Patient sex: M
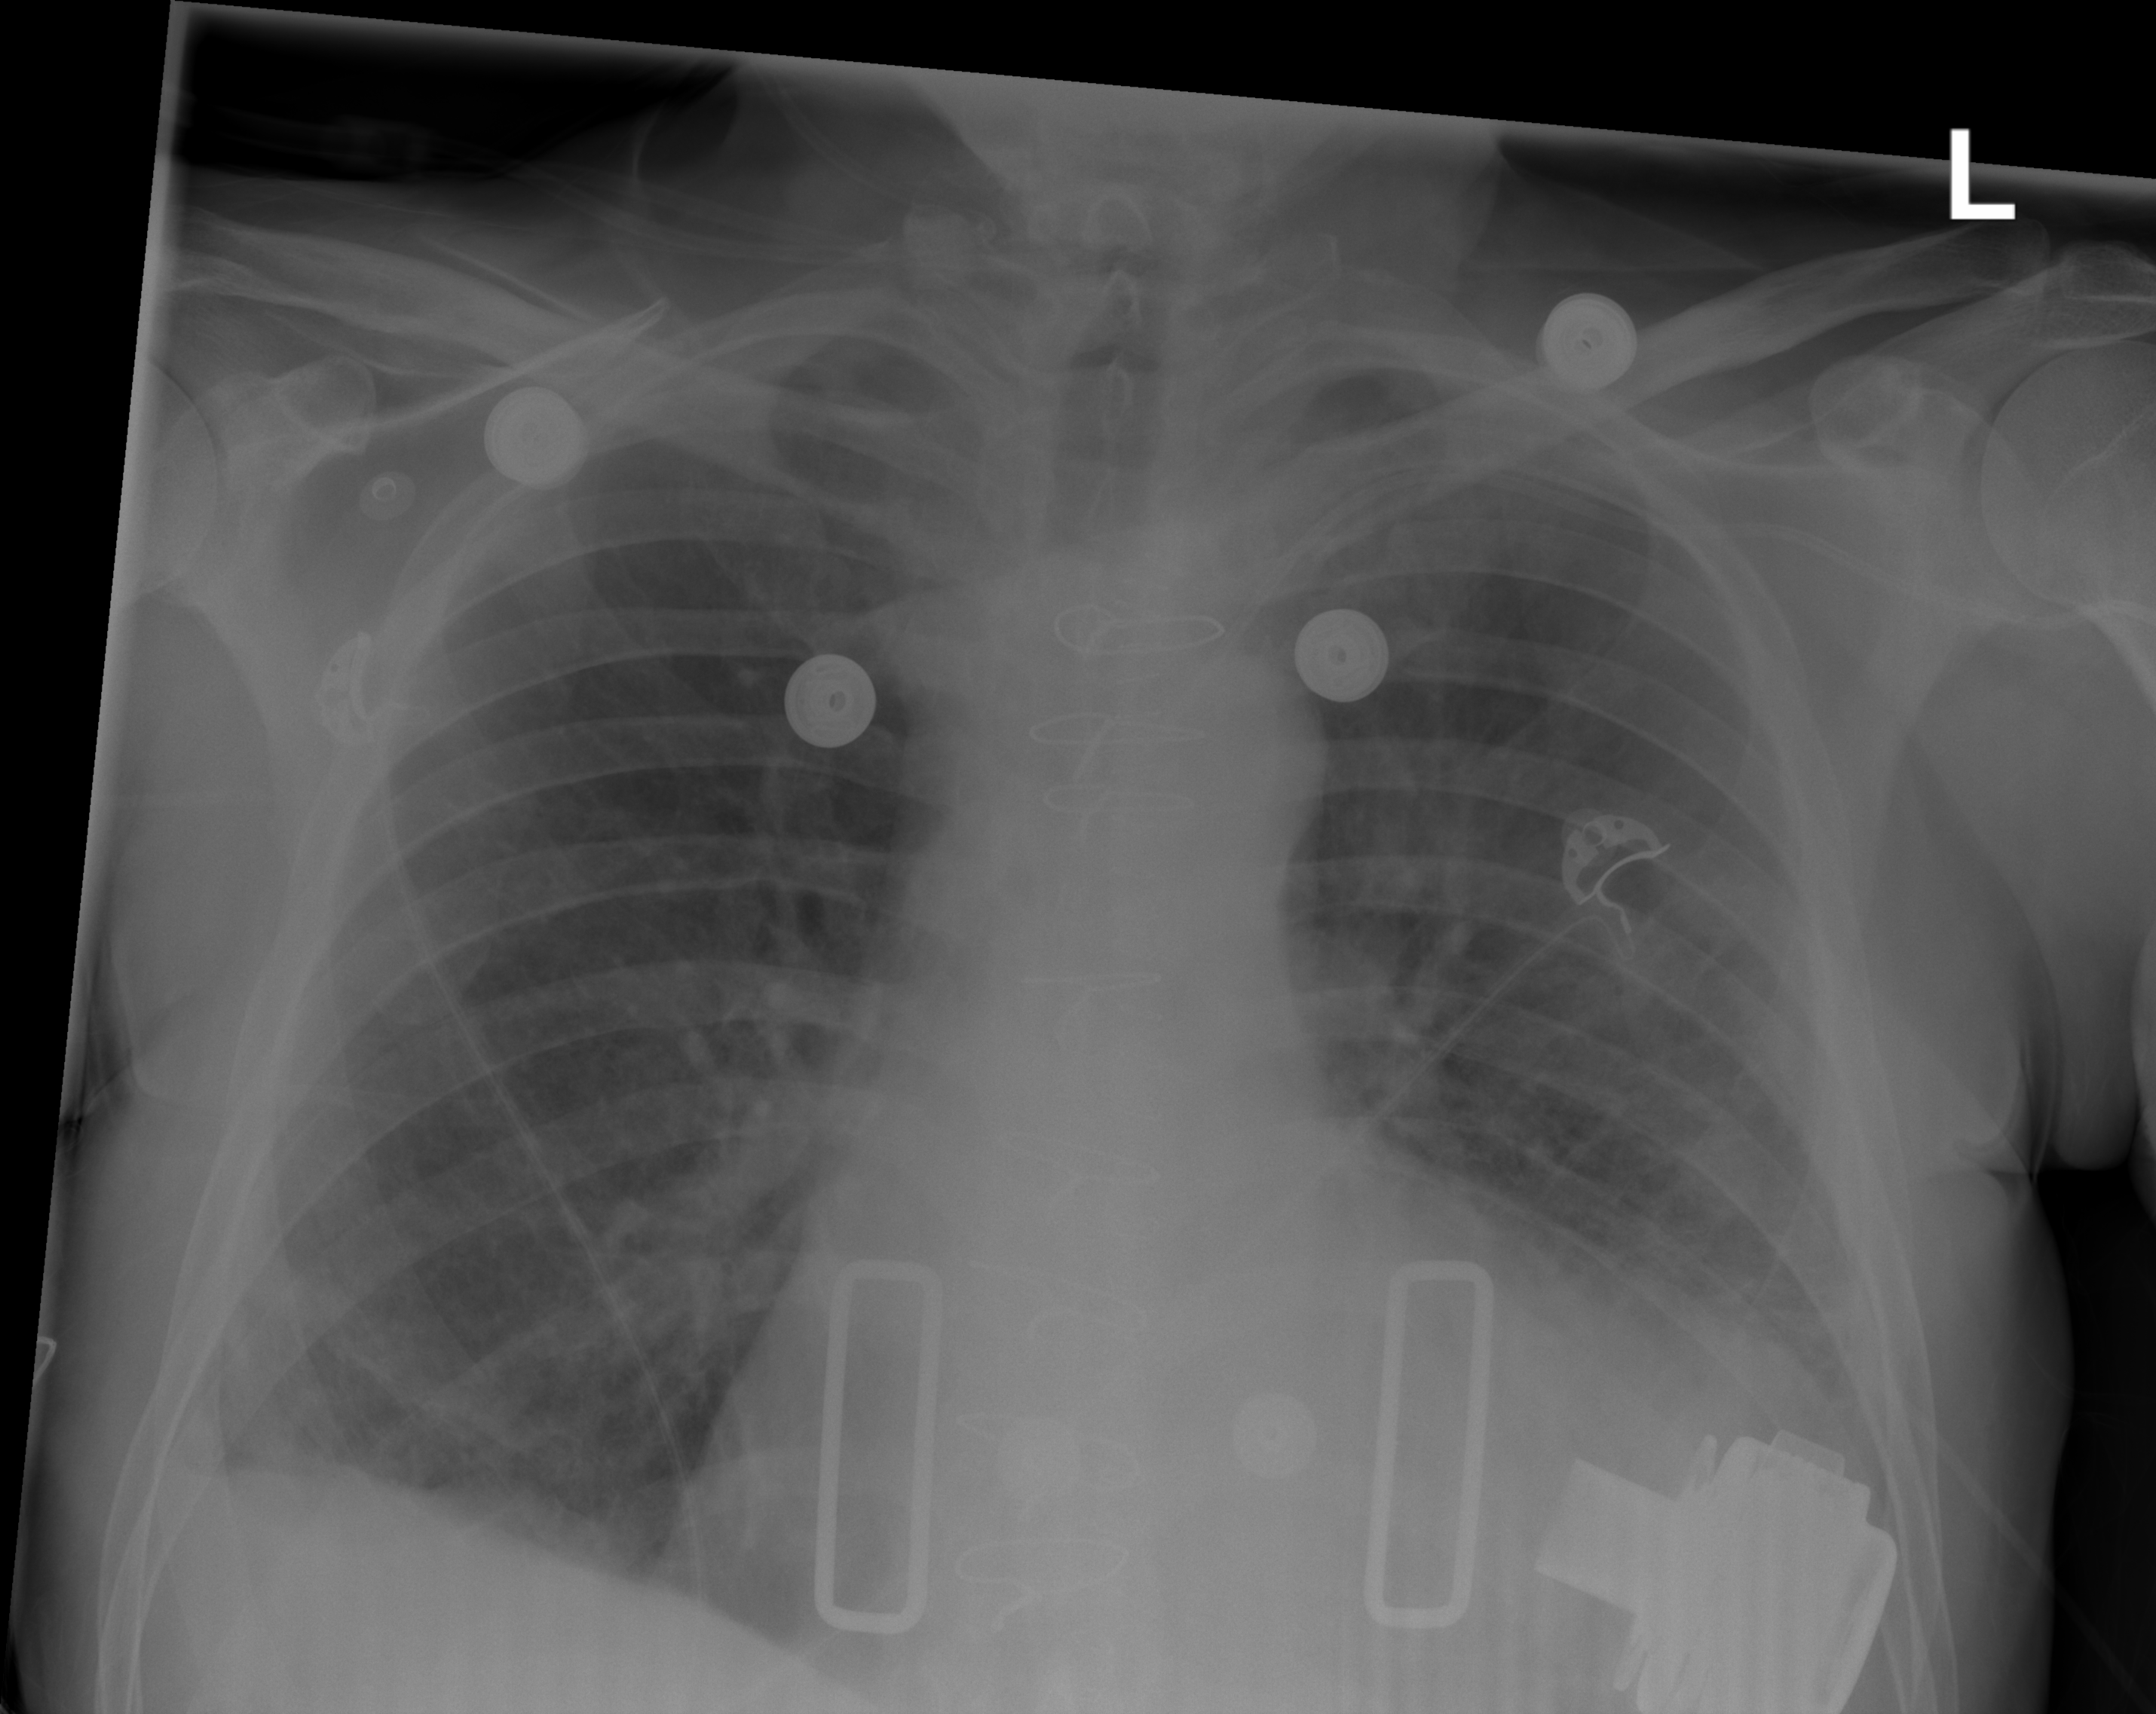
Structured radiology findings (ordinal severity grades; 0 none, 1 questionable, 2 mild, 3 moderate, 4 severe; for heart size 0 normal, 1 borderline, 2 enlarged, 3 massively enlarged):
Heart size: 2
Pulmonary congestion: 2
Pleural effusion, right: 2
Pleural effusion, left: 2
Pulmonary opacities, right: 1
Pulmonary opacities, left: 1
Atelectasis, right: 2
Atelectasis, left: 2